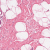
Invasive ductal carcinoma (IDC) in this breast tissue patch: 0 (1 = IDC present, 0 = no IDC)